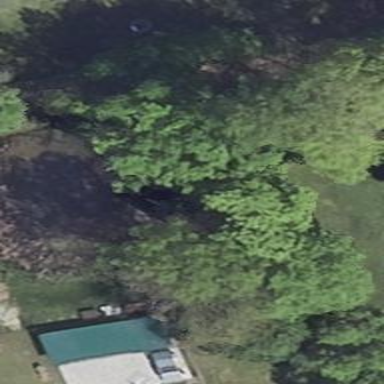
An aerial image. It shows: Peaceful pond surrounded by nature.